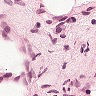
Metastatic tissue present: no